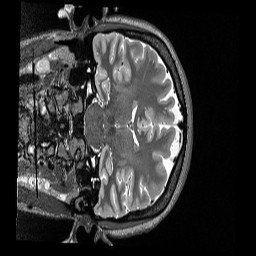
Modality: T2w
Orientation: coronal
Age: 22
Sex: female
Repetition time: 3.2 s
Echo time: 0.563 s